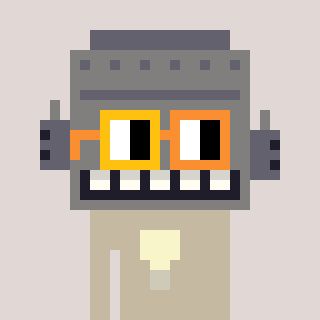
a pixel art character with square yellow and orange glasses, a robot-shaped head and a bege-colored body on a warm background